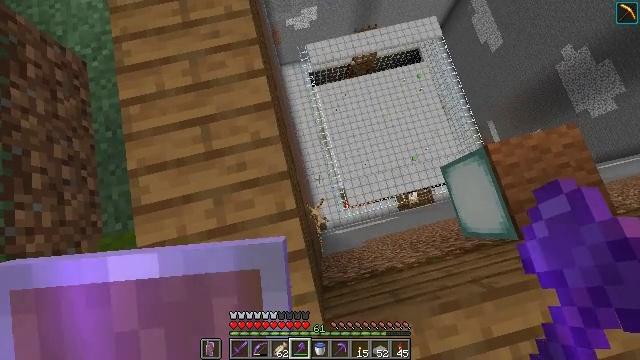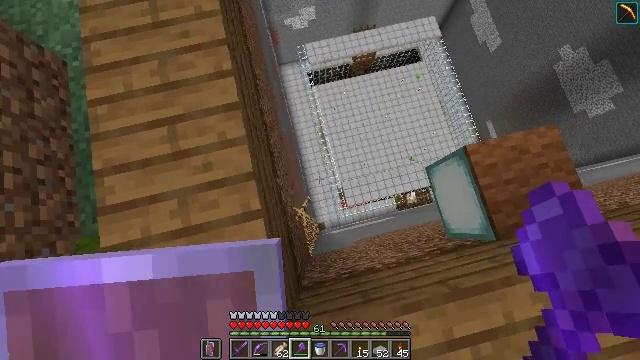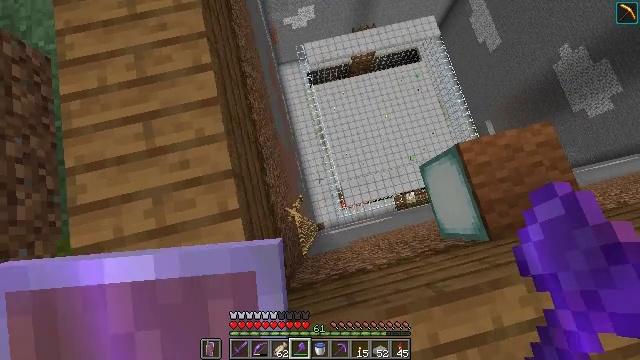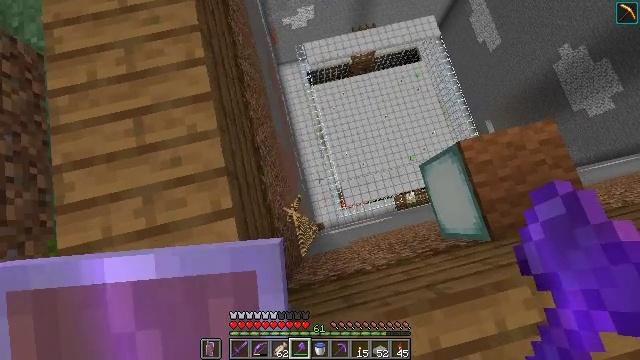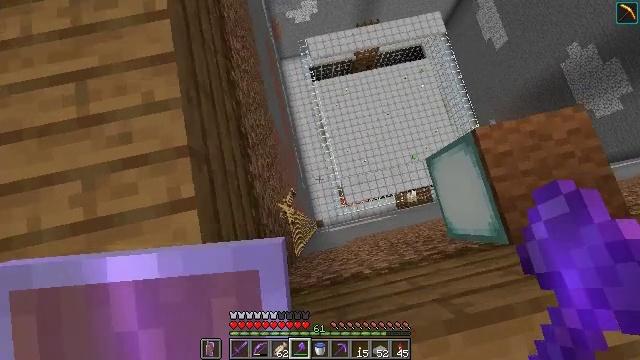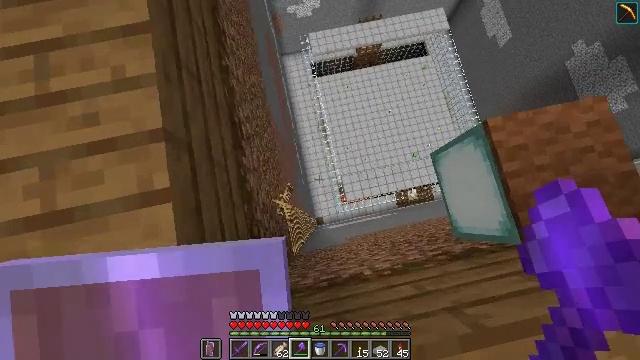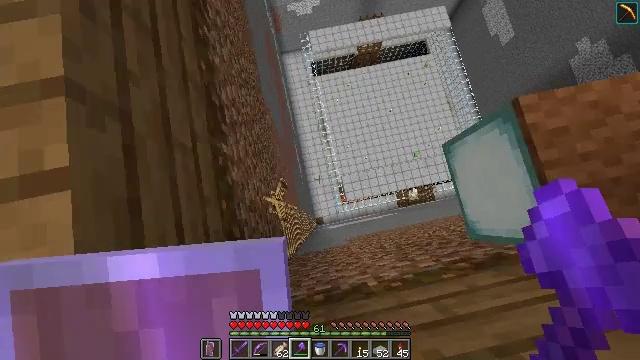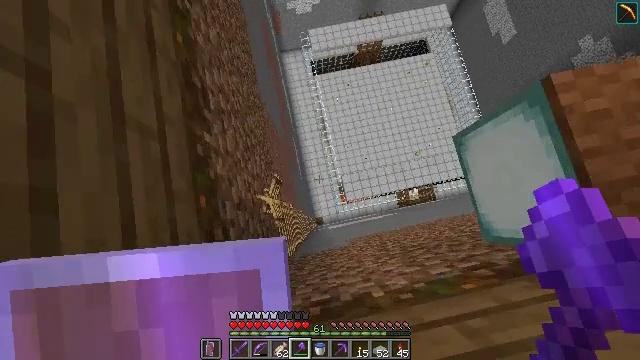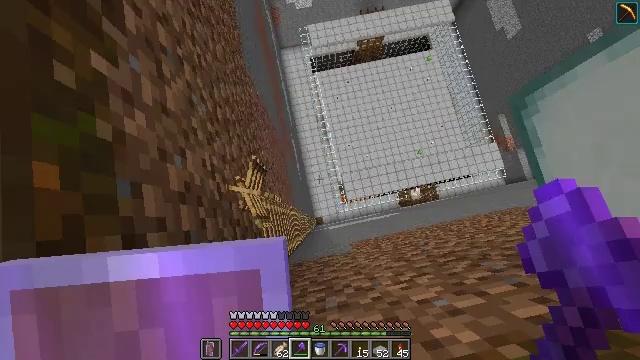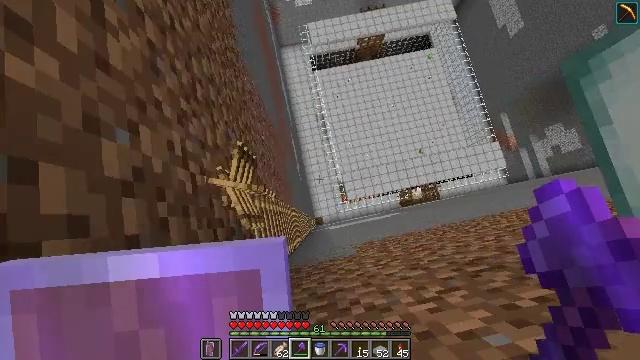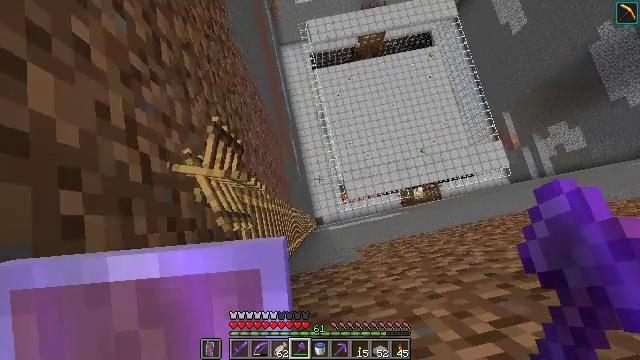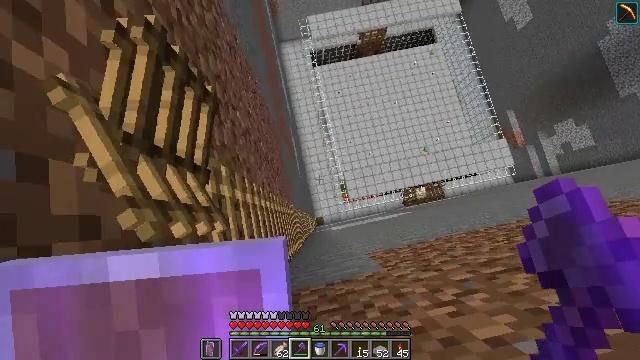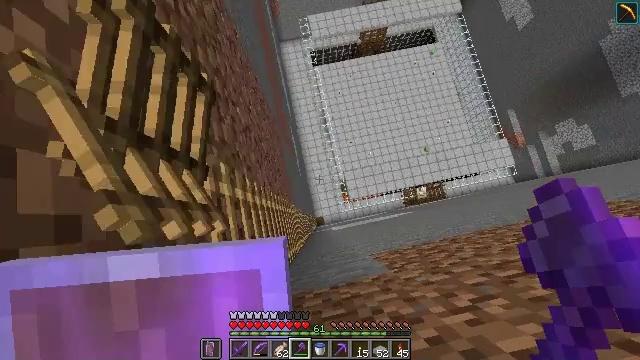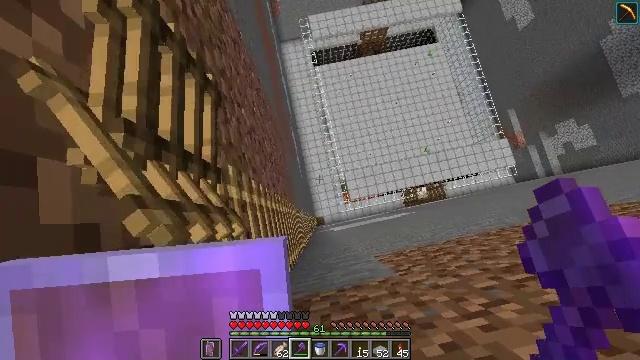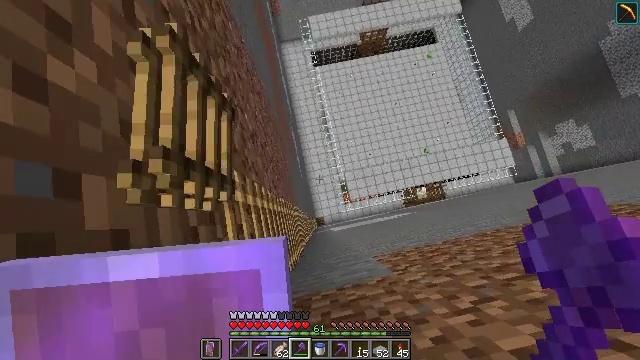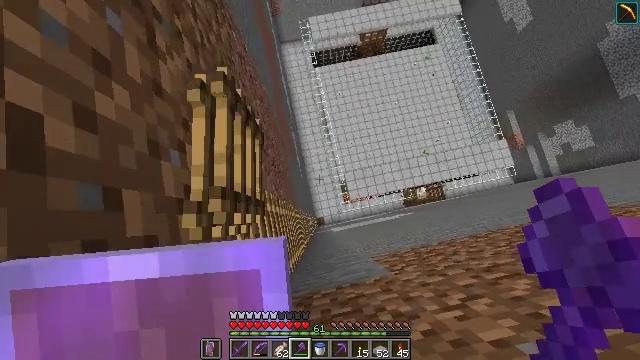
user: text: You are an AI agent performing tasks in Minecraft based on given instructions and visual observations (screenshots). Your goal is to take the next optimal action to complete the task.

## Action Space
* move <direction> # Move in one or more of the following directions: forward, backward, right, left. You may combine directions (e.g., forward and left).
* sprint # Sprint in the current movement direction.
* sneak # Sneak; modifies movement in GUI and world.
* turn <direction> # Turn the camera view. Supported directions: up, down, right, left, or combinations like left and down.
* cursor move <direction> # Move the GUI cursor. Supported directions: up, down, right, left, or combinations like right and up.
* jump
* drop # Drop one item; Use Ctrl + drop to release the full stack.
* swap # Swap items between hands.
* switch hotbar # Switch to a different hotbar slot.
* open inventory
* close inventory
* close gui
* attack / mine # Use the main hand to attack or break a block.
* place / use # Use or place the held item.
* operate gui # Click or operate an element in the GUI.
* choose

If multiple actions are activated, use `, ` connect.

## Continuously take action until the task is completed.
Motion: motion action
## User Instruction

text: Gather the ladder by attacking it.
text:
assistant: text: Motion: move right
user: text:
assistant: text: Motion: no_op
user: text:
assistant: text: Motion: no_op
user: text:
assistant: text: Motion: turn left
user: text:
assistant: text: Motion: no_op
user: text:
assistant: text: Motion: no_op
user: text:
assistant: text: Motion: no_op
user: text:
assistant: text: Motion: move left
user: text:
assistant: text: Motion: move left
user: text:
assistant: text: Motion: move left
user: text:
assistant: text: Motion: move left
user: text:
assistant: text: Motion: move left
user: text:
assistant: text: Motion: move left
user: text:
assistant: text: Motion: move left
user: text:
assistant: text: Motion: move left
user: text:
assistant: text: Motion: move left
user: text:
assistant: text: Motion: move left
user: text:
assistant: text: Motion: move left
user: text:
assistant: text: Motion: move left
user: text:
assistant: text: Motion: move left
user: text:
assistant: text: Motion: move left
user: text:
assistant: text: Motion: no_op
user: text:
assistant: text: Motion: no_op
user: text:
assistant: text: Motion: no_op
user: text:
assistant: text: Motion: turn left and down
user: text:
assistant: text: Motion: turn left and down
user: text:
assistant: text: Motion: turn left and down
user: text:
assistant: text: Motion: no_op
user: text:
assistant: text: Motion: no_op
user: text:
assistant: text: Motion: no_op